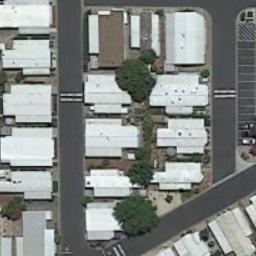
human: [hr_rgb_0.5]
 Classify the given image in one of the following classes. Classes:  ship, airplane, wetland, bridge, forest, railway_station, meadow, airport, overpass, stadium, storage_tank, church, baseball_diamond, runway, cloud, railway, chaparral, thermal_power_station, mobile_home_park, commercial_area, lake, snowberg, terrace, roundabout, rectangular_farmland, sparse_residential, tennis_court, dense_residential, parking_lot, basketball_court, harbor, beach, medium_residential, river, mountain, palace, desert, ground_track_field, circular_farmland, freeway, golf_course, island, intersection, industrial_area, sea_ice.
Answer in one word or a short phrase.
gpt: mobile_home_park